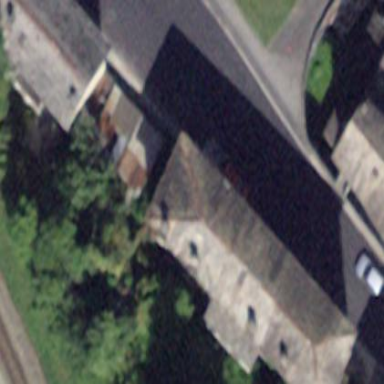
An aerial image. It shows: Building with hipped roof shape.